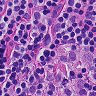
Metastatic tissue present: no